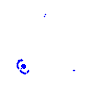
Particle: electron